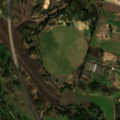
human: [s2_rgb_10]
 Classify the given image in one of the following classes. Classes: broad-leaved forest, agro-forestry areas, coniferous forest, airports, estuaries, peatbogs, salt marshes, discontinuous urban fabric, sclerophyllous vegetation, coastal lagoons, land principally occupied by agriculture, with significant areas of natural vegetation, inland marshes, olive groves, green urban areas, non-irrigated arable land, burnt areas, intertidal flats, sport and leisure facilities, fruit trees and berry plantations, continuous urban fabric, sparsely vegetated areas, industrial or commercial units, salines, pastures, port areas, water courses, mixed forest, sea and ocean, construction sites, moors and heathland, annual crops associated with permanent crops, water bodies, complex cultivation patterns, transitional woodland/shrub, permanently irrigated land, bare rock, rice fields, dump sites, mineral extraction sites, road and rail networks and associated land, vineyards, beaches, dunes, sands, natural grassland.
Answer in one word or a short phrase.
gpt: permanently irrigated land, rice fields, complex cultivation patterns, agro-forestry areas, mixed forest, transitional woodland/shrub